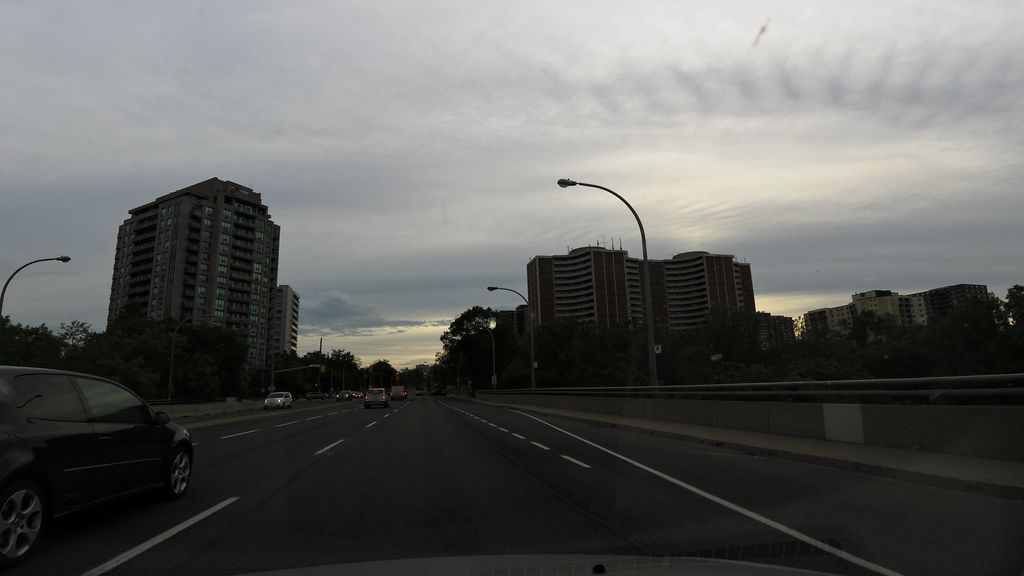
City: toronto